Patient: sex M, age 30
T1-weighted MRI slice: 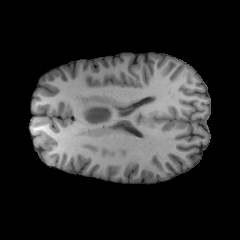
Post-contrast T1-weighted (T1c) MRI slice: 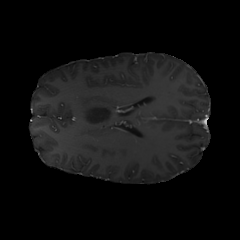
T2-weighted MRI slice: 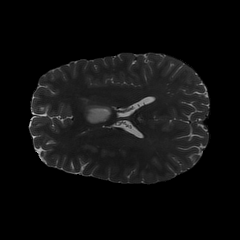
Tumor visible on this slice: yes
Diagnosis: Astrocytoma, IDH-mutant
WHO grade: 2